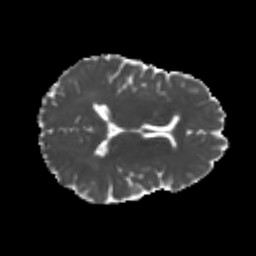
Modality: MD
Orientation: axial
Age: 21
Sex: female
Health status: healthy
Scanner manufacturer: philips
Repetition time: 7.383 s
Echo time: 0.08599 s